Current action and preconditions to check: trajectory_clear

Your task: For each precondition in the list above, predict whether it will hold at this action.

Consider the current scene as observed from the mobile robot's camera, and analyze the predicted future states of all dynamic agents (e.g., people, animals, vehicles, or any moving entities) within the NEXT SECOND.

IMPORTANT: Only answer "very likely" if you are absolutely certain—based on strong, clear evidence—that a dynamic agent will violate the precondition in the predicted future state. Do NOT answer "very likely" for unlikely, ambiguous, or low-probability risks.

Ask yourself for each precondition: Is there a high probability, with clear and convincing evidence, that the predicted future states of any dynamic agent will interfere with the predicted future state of the currently executing action within the NEXT SECOND, causing that precondition to fail?

Assess the risk level based on these predictions. Use "likely" or "very likely" if motions create a clear risk of interference.

Use "neutral" or "improbable" if agents are nearby but their predicted paths are clearly diverging or non-conflicting.

Failure Risk Categories: "very improbable", "improbable", "neutral", "likely", "very likely"

Answer Format: Output ONLY the probability_of_failure value from these categories: "very improbable", "improbable", "neutral", "likely", "very likely"

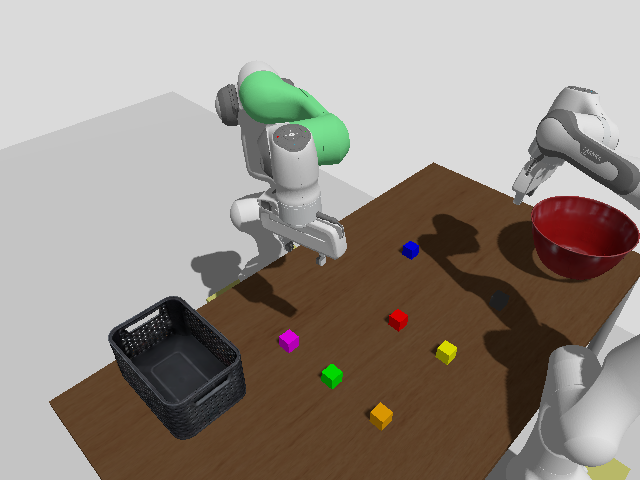

Answer: very improbable